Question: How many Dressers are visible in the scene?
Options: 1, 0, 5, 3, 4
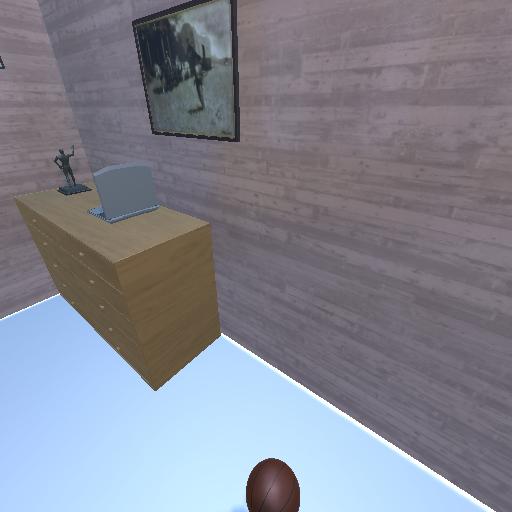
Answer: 1